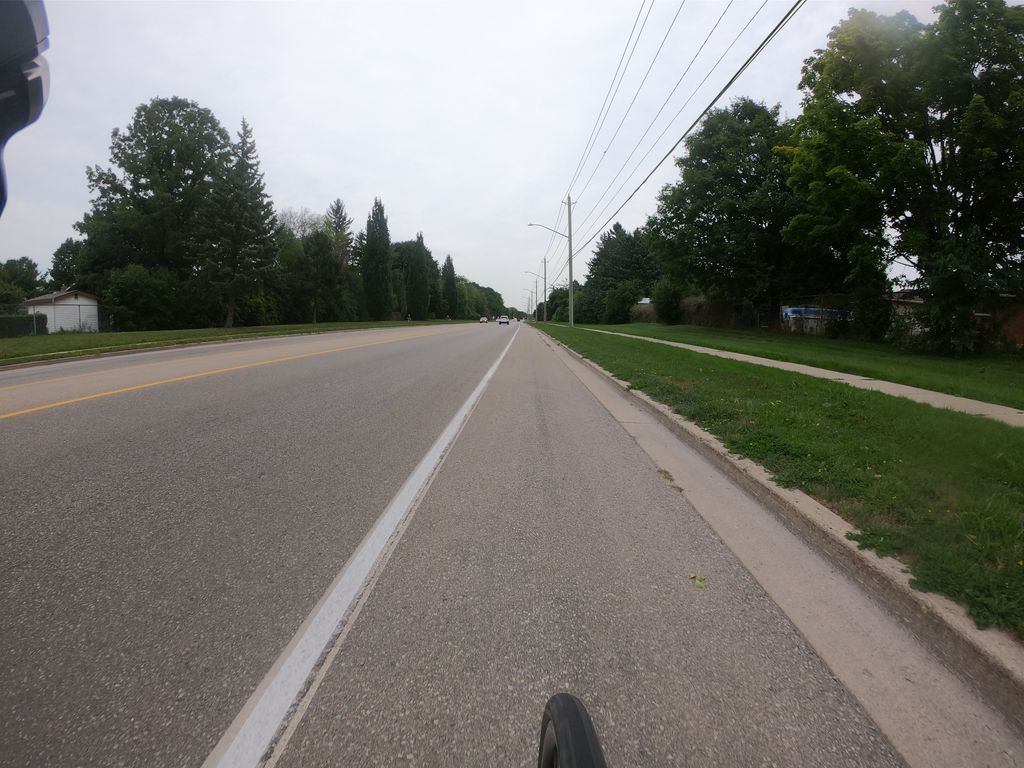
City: kitchener-waterloo